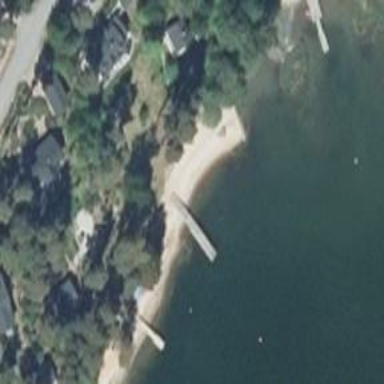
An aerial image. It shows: Man-made pier.